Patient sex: F
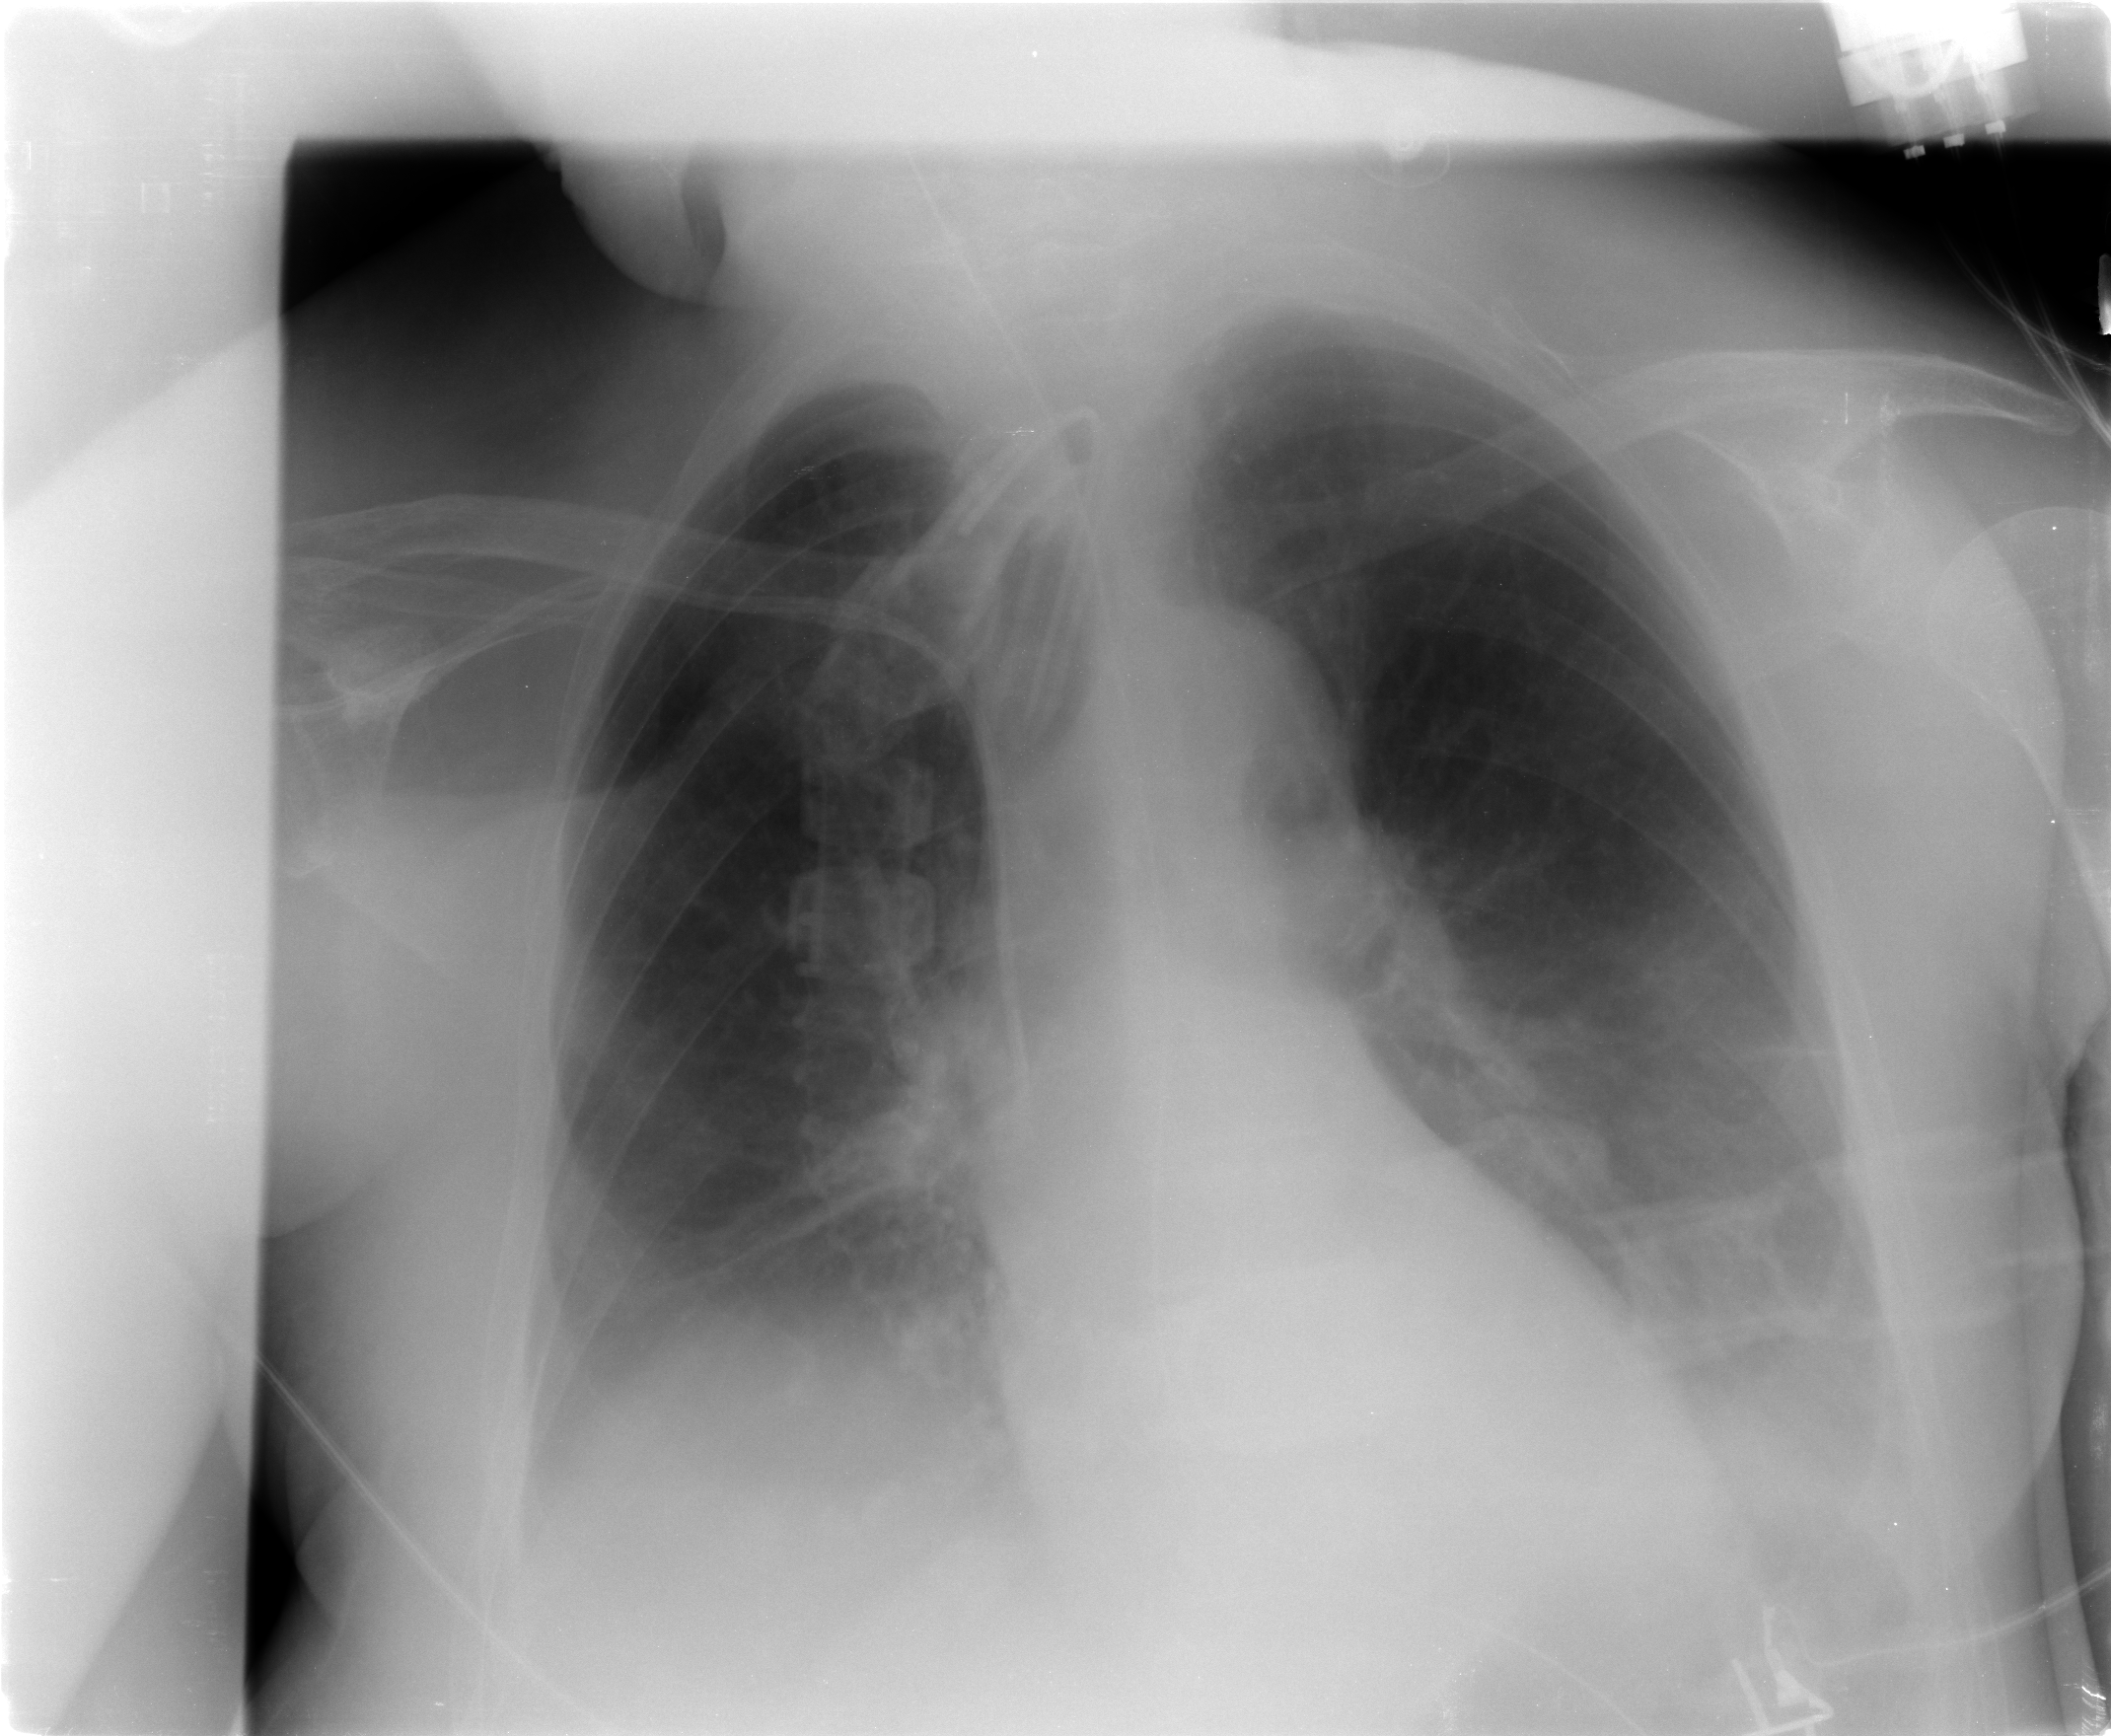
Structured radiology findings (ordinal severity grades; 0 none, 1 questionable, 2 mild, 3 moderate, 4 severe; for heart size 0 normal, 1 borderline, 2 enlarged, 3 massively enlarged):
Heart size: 0
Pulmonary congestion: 0
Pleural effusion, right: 2
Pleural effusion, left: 2
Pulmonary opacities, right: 0
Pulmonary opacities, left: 0
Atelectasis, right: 2
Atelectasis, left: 2